Question: Now i am using swift to code my app. I used share extentions and it runs well.
But I have a problem.
app set default value in active screen as OFF. I want to set default as ON. Do you have any solution?
Thank you
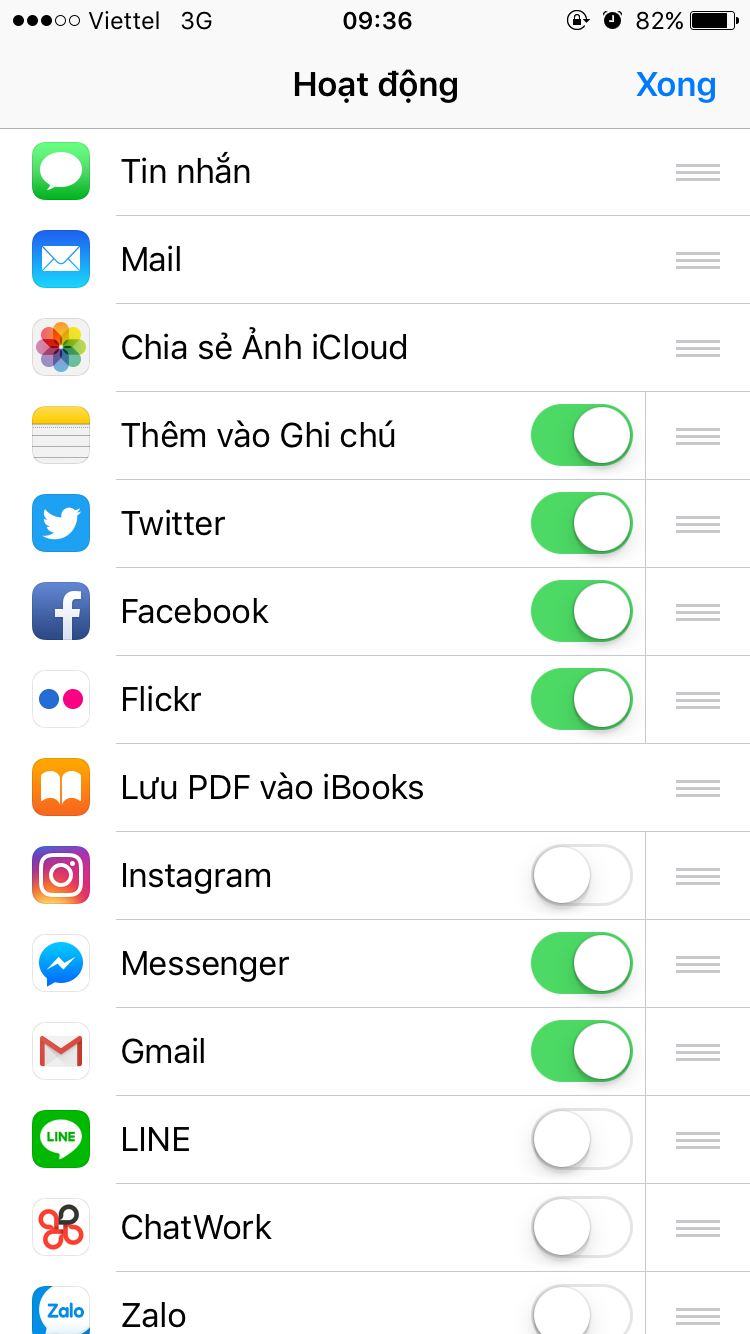
Answer: By default, share extensions are turned off until the user manually enables them with the 'More...' menu. That's just how iOS works and there is nothing you can do about it, other than instruct your user to open the share dialog and hit More to enable your app.
Only apps like Vimeo which have an agreement with Apple can default to visible in the share menu.
<URL>.